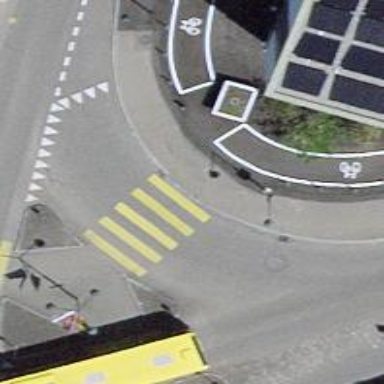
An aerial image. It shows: Zebra crossing on the road.